Field crop: maize
Growth stage: 2
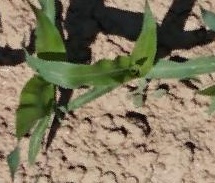
Species: maize